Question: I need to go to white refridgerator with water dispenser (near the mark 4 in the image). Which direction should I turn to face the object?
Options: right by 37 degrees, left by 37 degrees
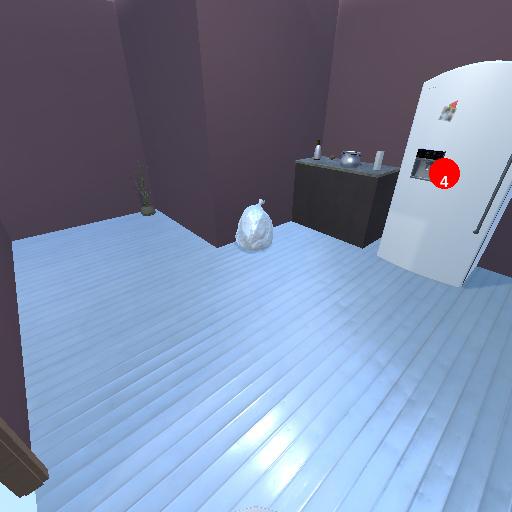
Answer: right by 37 degrees